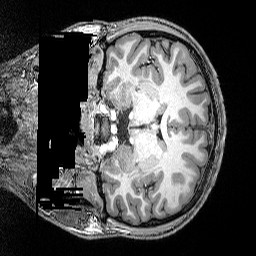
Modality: T1w
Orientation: coronal
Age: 20
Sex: male